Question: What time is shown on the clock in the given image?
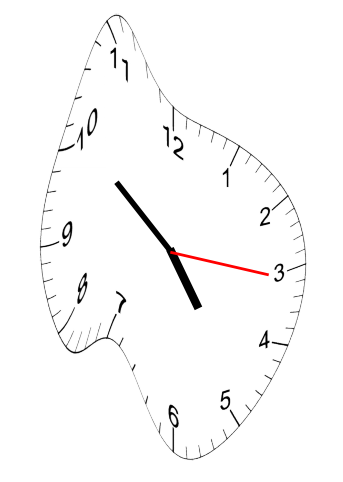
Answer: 04:51:16